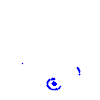
Particle: electron